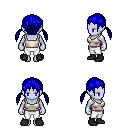
a pixel art fantasy rpg character, female body template, dark elf, purple skin, white pirate shirt, white pants, blue twin-tailed hairstyle, black shoes, four views (front, back, left, right), 2x2 character sprite sheet, small pixel art, hard edges, no anti-aliasing